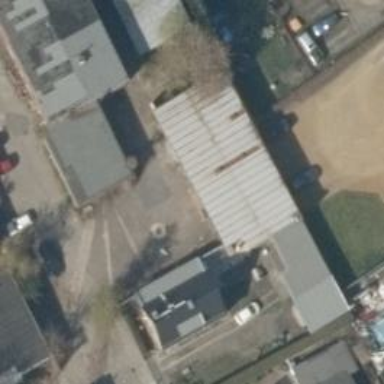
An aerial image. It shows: Industrial building.